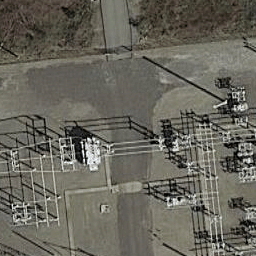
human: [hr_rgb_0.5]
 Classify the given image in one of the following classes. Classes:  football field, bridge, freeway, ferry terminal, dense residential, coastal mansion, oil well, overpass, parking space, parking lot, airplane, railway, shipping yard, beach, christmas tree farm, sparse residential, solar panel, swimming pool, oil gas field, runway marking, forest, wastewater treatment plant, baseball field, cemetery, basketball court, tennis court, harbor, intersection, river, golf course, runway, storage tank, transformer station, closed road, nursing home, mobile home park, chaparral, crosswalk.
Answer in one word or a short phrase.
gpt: transformer station